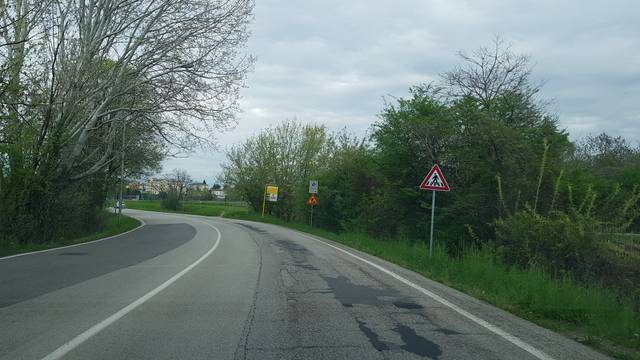
Region: Italy
Coordinates: 45.537, 11.558